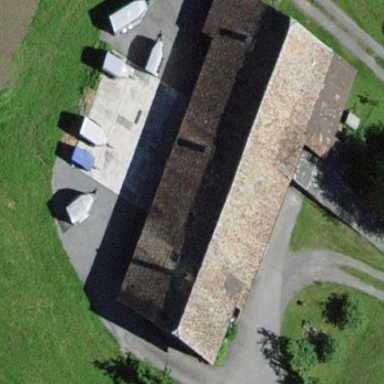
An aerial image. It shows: Barn.